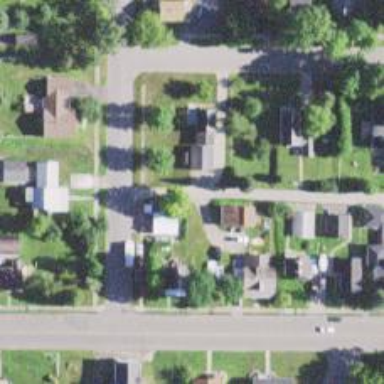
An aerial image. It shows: Alleyway designated as service road.